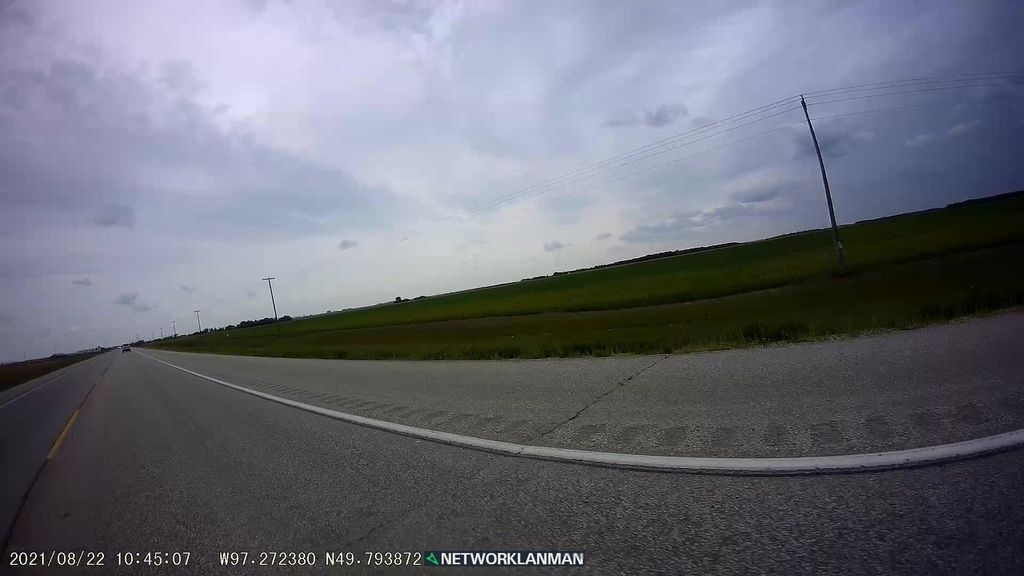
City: winnipeg